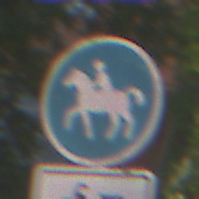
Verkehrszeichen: Reitweg
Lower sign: EinspurigeFahrzeugeFrei2
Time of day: MorningAfternoon
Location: Outdoor (Suburban)
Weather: PartlyCloudy
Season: NotSpecified
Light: Natural